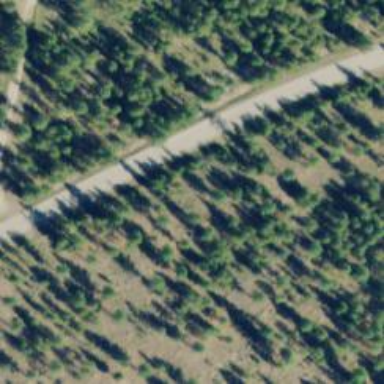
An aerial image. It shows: Abandoned road.